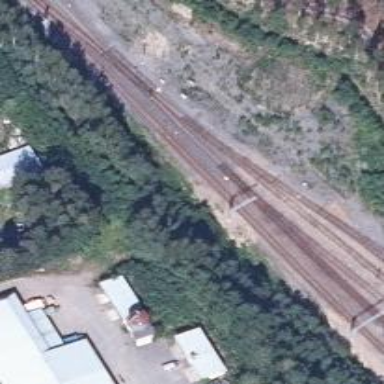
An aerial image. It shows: Railway siding for service.